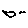
Label: cloud